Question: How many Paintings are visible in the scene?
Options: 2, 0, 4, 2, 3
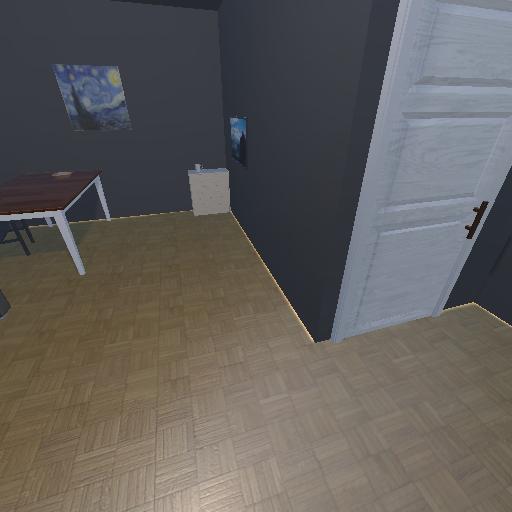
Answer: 2